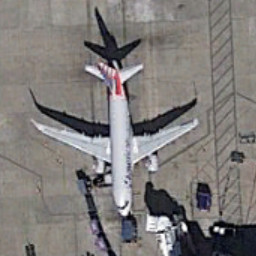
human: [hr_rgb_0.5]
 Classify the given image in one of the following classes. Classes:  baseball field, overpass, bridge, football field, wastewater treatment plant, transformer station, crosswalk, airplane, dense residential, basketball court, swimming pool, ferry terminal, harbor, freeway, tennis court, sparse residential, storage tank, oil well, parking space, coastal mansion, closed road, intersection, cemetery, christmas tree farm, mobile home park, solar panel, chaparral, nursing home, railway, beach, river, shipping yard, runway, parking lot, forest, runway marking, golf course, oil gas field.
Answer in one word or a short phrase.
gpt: airplane